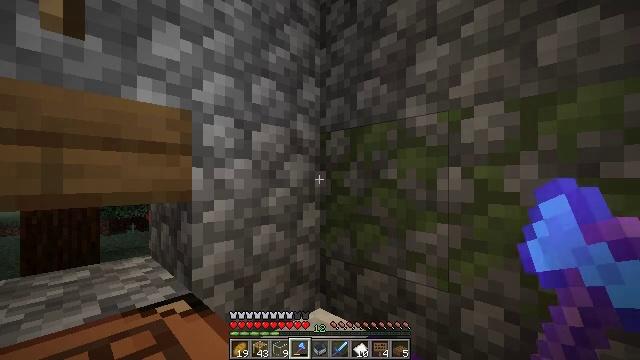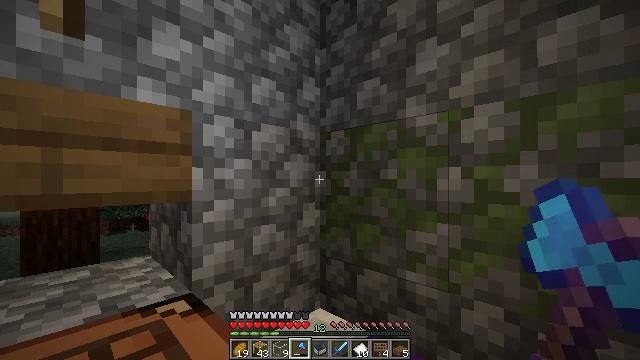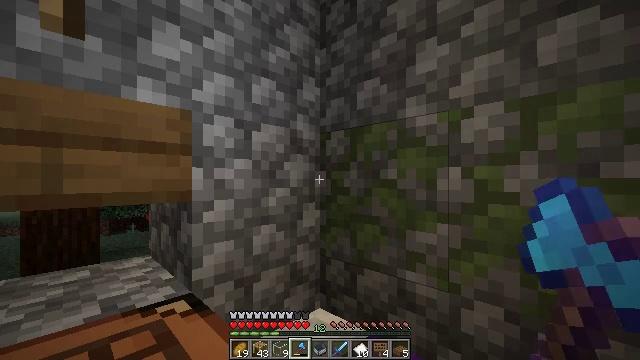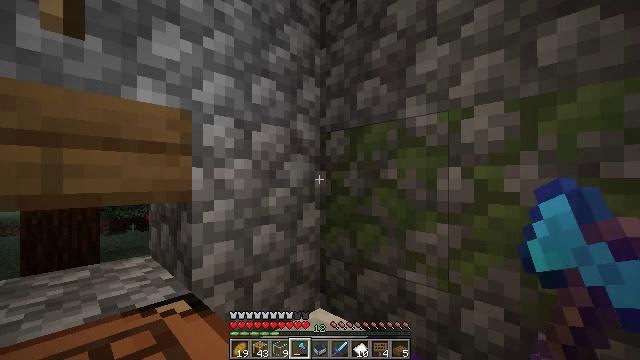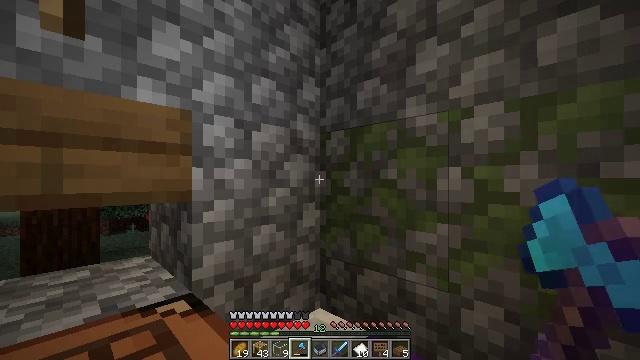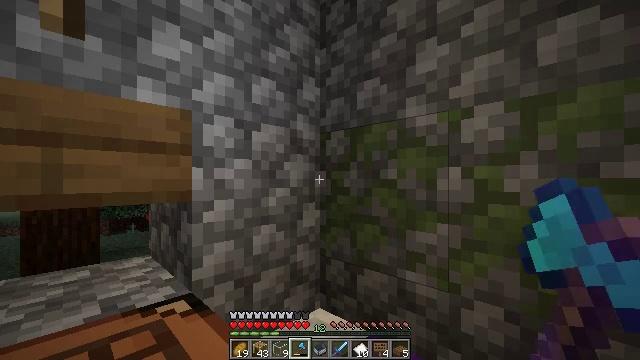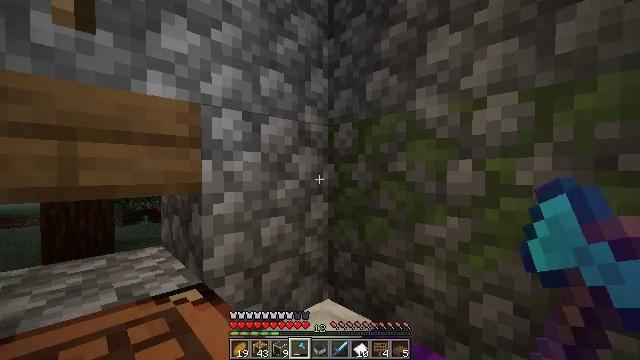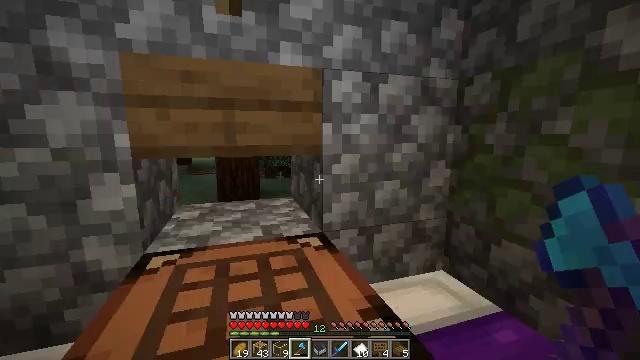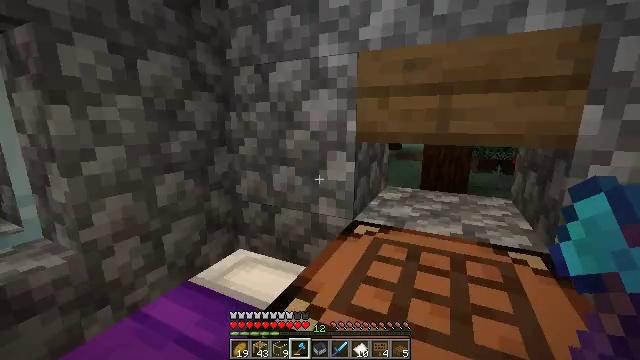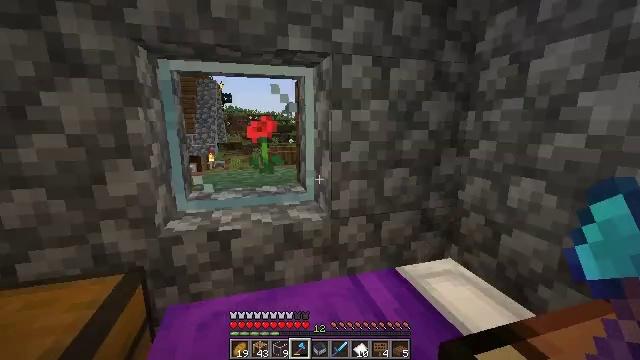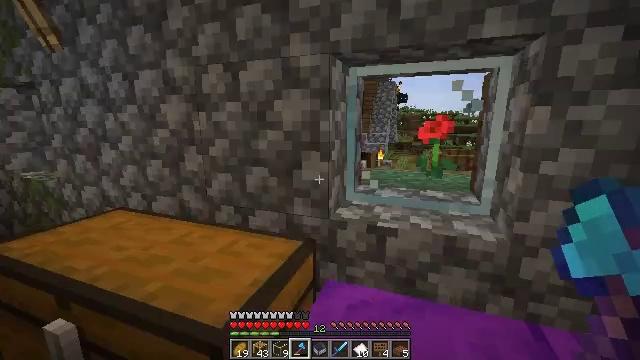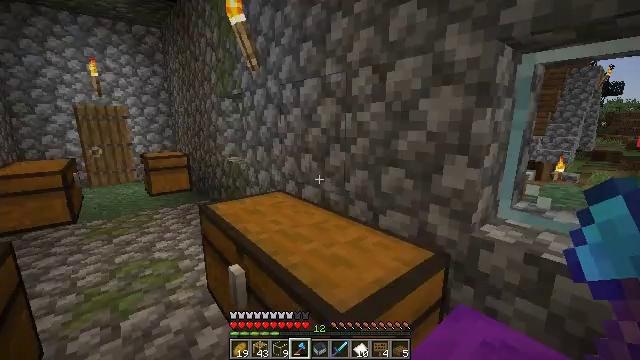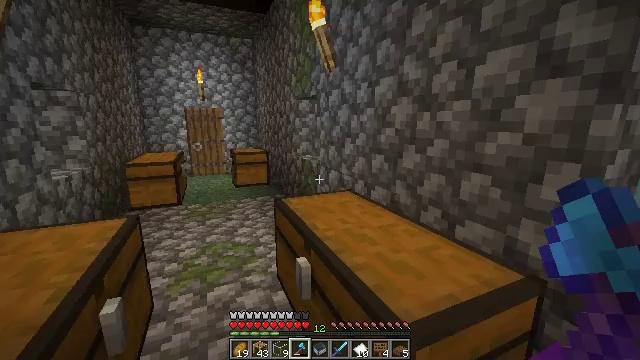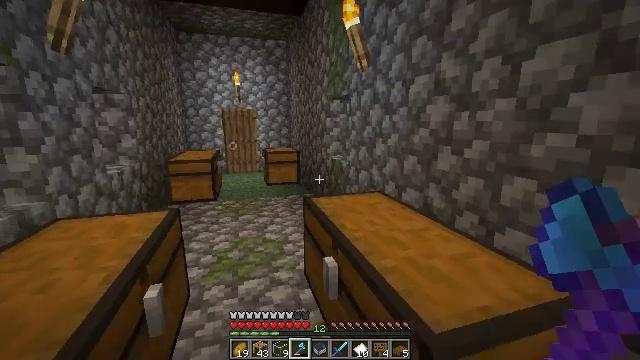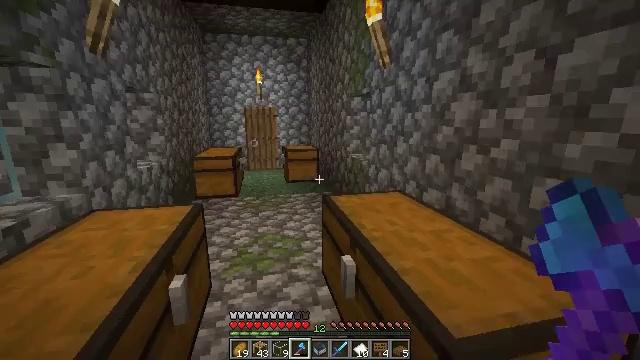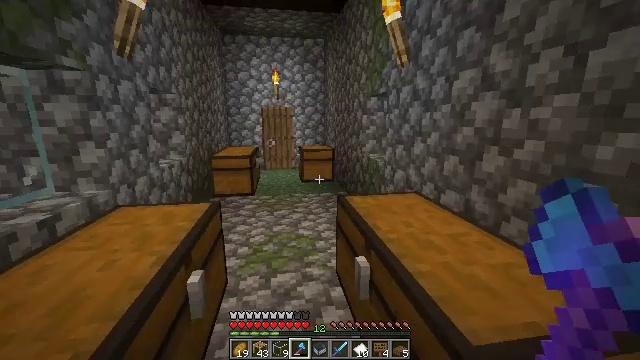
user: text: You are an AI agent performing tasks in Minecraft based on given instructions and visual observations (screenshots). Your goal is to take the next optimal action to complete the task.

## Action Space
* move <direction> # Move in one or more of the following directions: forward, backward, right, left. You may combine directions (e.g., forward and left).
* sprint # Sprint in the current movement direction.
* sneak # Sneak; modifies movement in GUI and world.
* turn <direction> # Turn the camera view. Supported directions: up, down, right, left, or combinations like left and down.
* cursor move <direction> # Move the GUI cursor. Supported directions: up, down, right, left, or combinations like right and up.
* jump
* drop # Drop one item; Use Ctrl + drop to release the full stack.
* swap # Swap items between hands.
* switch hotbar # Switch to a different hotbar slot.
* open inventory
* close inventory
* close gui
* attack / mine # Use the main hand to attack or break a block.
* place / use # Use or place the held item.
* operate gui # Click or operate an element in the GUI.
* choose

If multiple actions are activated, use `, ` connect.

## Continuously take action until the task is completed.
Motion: motion action
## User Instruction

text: Craft iron boots.
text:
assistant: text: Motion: no_op
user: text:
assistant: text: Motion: no_op
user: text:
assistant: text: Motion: no_op
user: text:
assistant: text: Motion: no_op
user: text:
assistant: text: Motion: no_op
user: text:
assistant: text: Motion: turn left and down
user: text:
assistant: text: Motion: turn left and down
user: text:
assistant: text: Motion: turn left and down
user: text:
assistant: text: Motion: turn left
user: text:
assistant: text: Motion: turn left
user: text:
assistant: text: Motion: turn left
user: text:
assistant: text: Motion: turn left
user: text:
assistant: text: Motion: turn left
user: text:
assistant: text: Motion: turn left
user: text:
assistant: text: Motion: turn left
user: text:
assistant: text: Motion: turn left
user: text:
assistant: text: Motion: no_op
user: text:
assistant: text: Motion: move forward
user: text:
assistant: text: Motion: move forward
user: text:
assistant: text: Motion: move forward, turn left
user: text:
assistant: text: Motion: move forward
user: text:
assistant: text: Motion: move forward
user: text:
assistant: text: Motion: move forward
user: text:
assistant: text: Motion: move forward, turn left
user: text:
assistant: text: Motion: move forward, turn left and down
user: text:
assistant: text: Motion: move forward, turn left
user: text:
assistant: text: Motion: move forward
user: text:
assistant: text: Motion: move forward
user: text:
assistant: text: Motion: move forward, turn left
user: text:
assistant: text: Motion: move forward, turn left